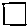
Label: square